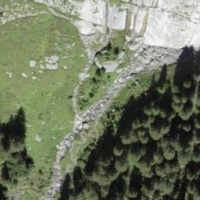
EUNIS habitat code: 23
Species observed at this site:
Campanula thyrsoides